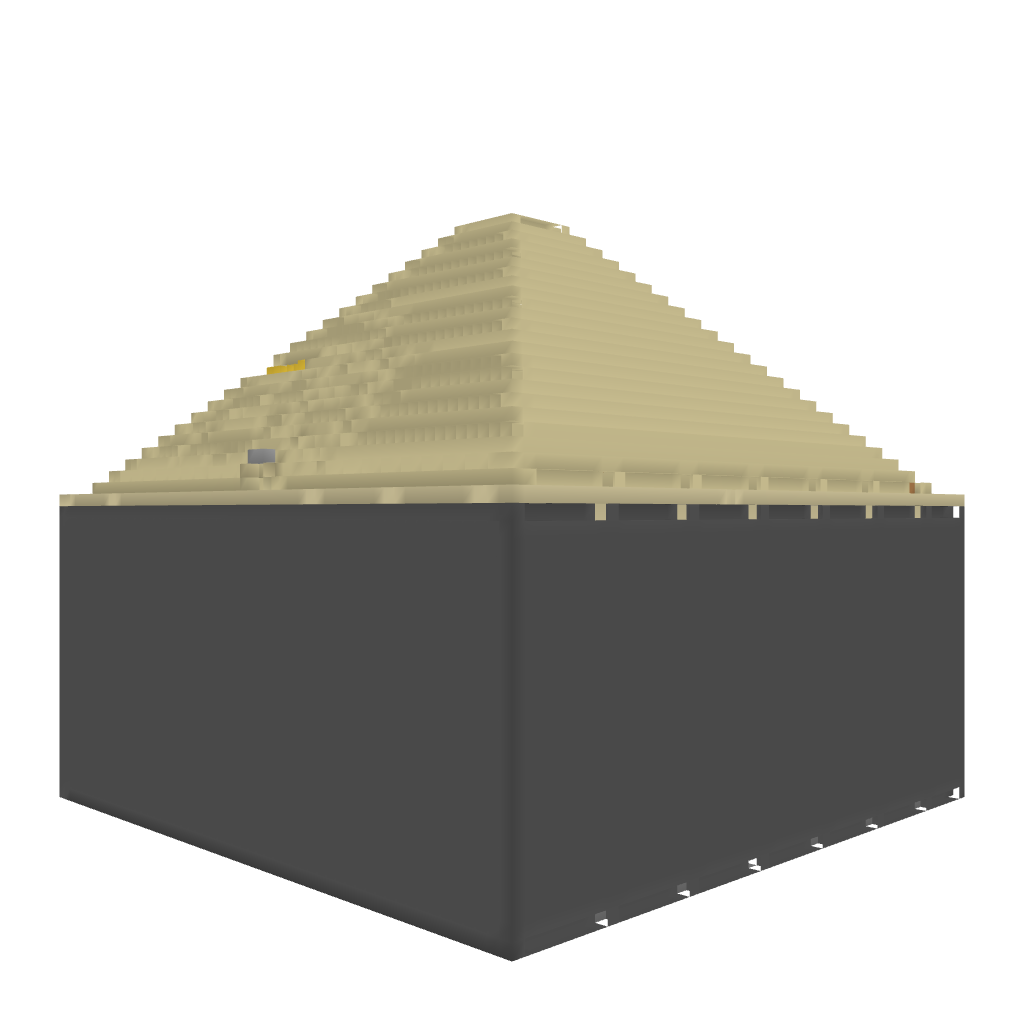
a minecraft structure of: Pyramid Adventure